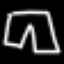
Label: pants